Question: How can I set Navigation Bar Looks as Follow:

How can i set background like Bar button of that images??
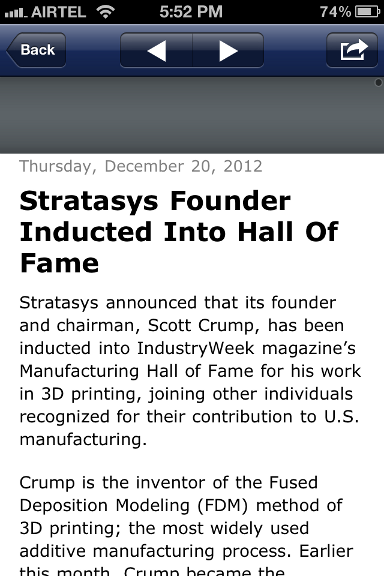
Answer: Set the title view of your navigation item to a segmented control. Then set the image of the segments to your arrows.
You can do the whole interface in your xib or storyboard. Just drag a segmented control over the title in your view controller.